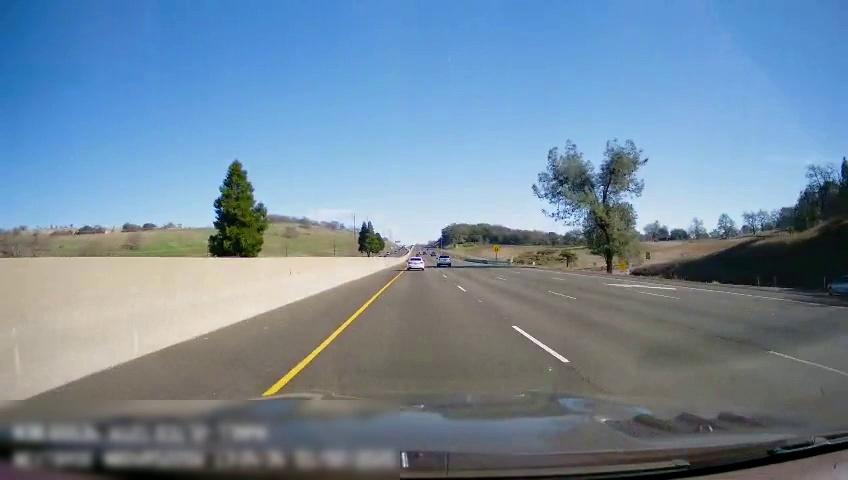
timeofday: Day
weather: Sunny
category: Drivable Space
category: Drivable Space
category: Vehicles | Car
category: Vehicles | SUV
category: Vehicles | Car
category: Lanes | Current Lane
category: Lanes | Current Lane
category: Lanes | Alternate Lane
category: Lanes | Alternate Lane
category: Lanes | Alternate Lane
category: Traffic | Signs